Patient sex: M
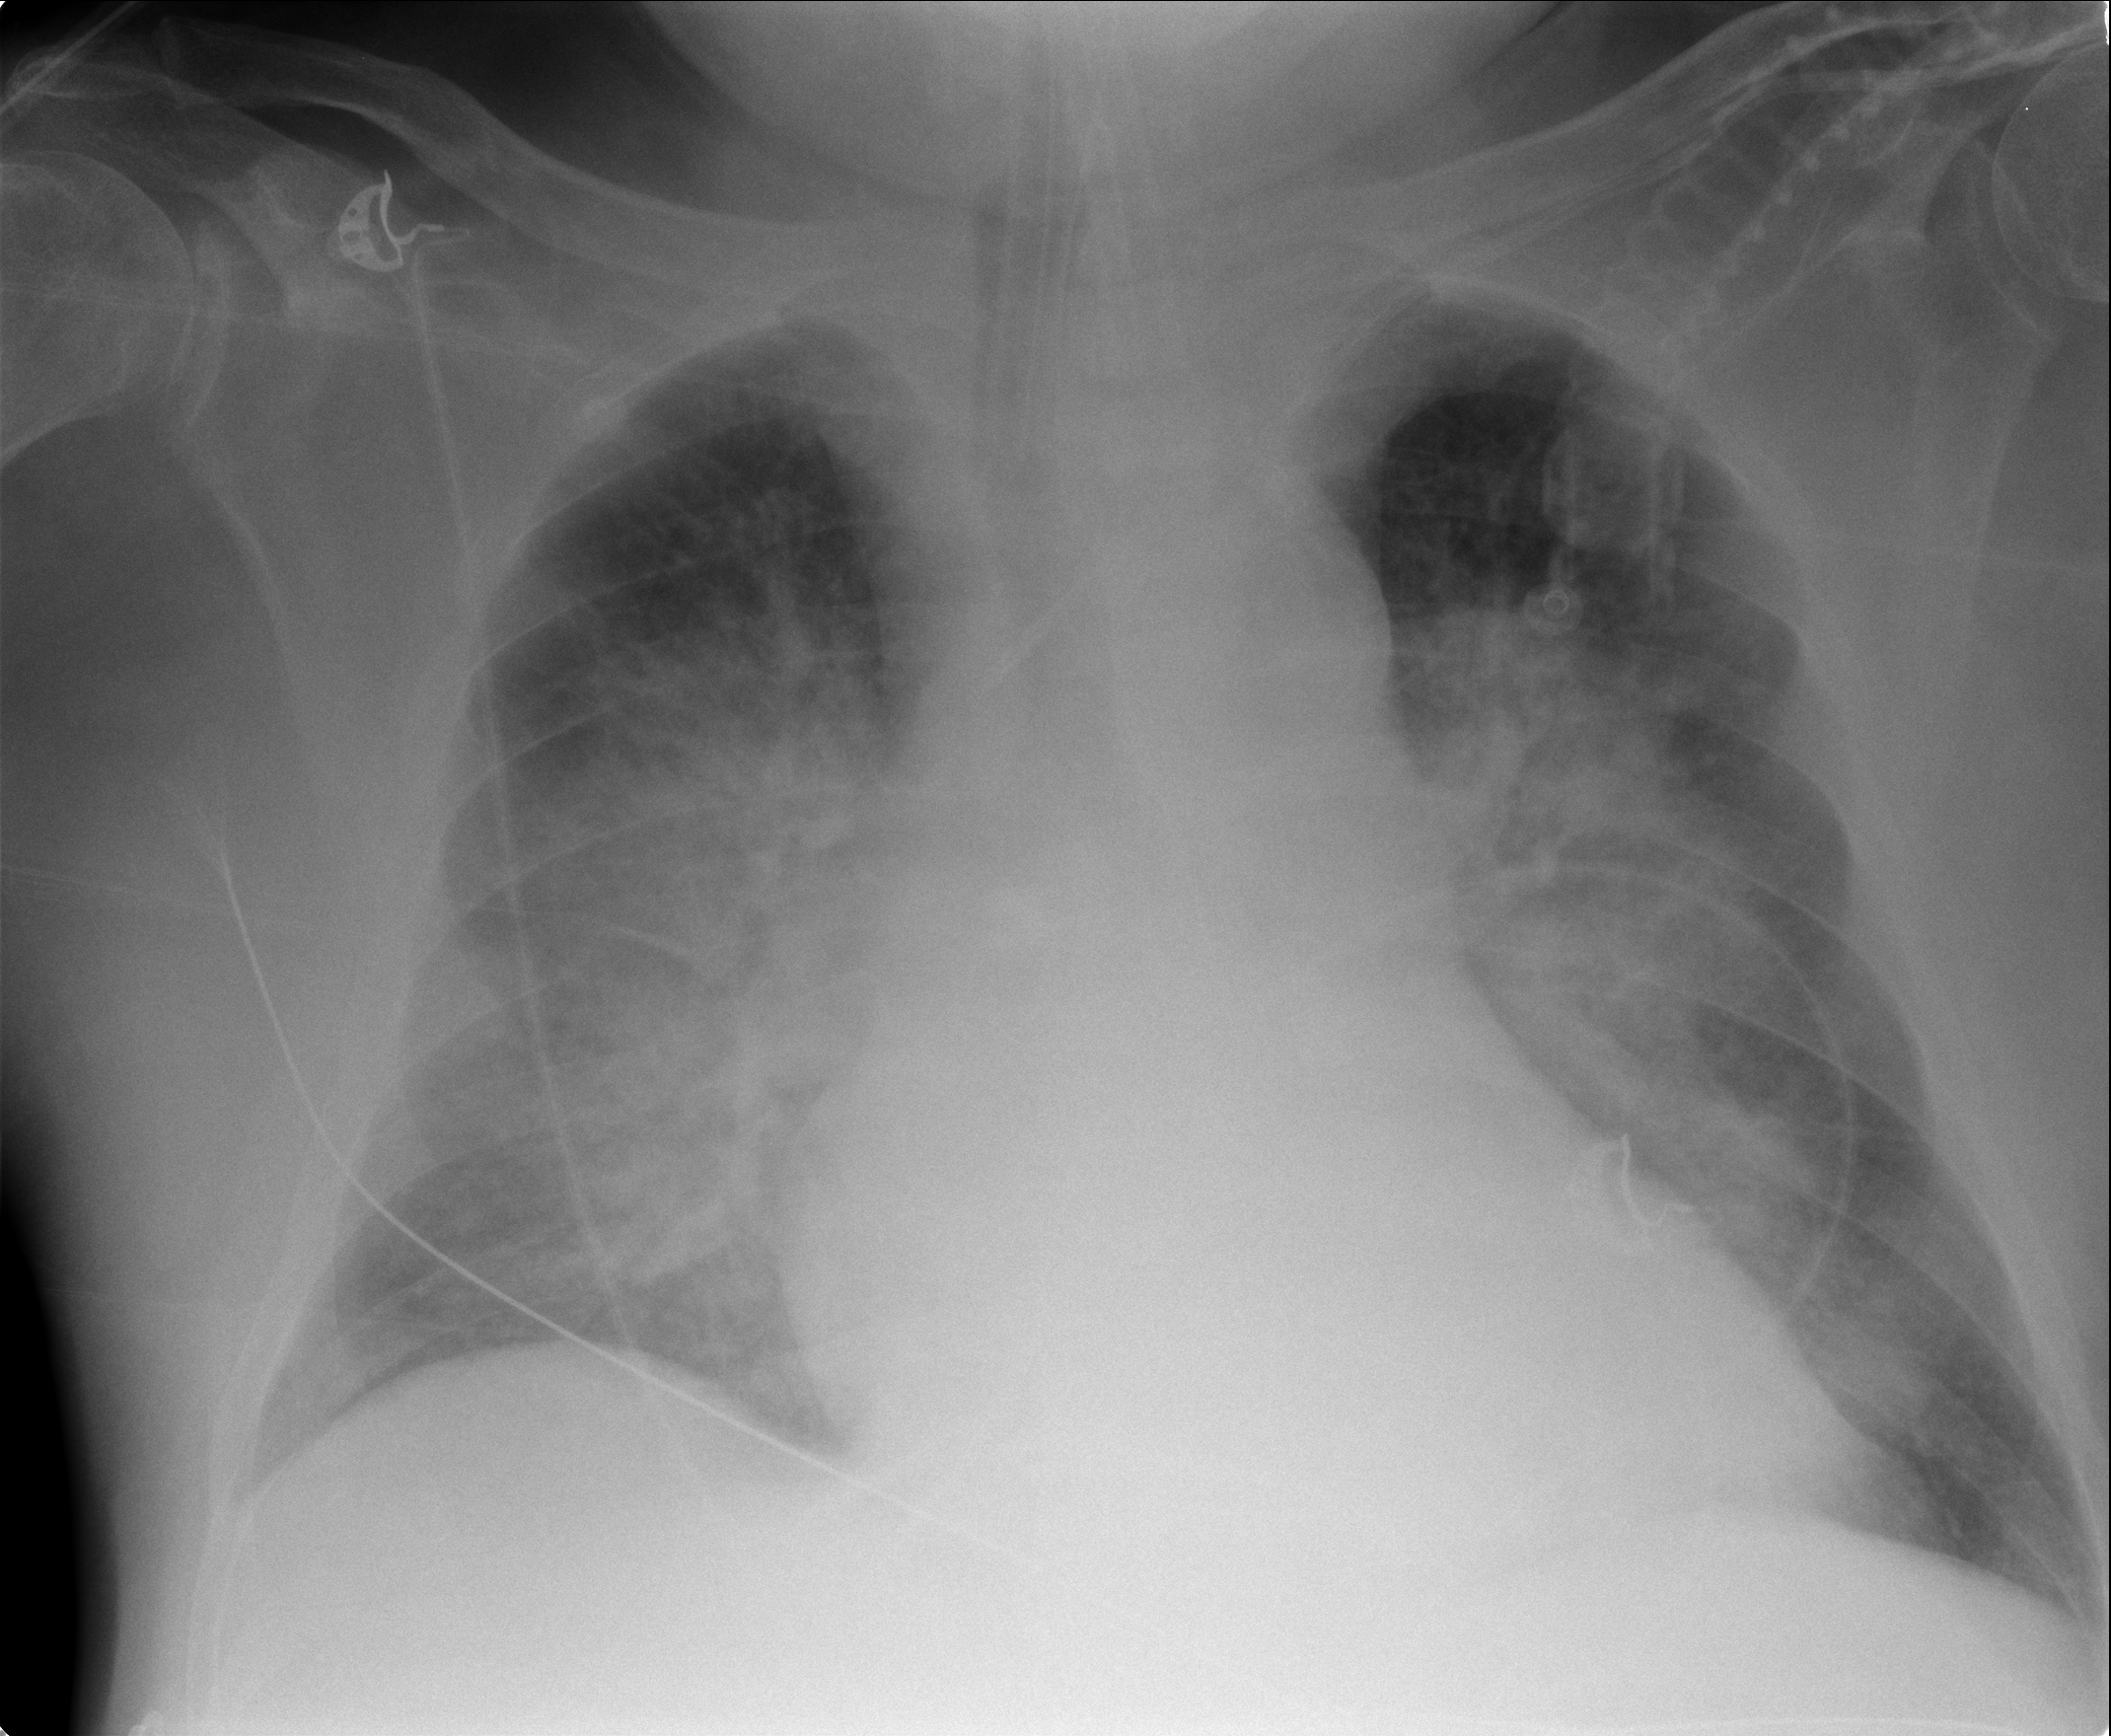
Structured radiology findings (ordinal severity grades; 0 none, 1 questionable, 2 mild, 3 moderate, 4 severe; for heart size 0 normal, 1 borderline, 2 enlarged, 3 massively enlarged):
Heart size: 1
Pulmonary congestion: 4
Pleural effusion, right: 0
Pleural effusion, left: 0
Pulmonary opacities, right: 3
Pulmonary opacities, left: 3
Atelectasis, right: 2
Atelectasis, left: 2